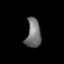
Tissue: lung
Cell type: Endothelial cells
Senescence score: 0.7098
Nuclear area (px): 422
Mean DAPI intensity: 114.581